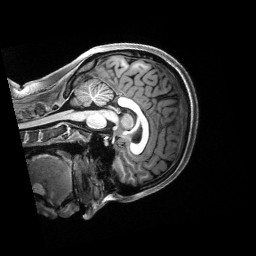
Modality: T1w
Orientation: sagittal
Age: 19
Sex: female
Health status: healthy
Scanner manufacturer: siemens
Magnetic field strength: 3 T
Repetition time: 2.5 s
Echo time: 0.00222 s